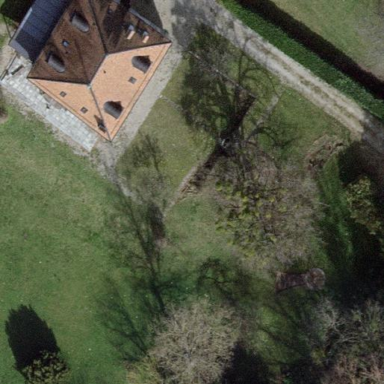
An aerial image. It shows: Garden enclosed by fence.